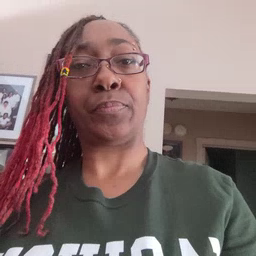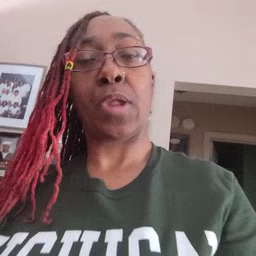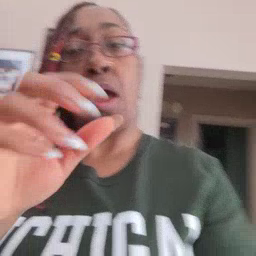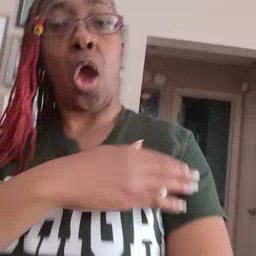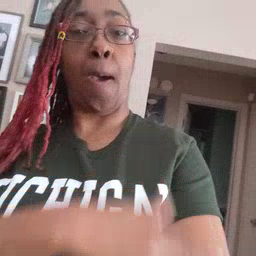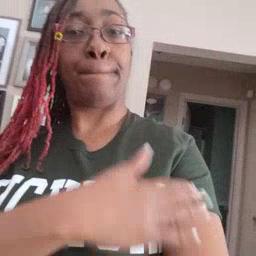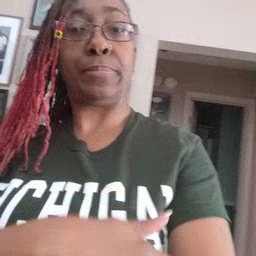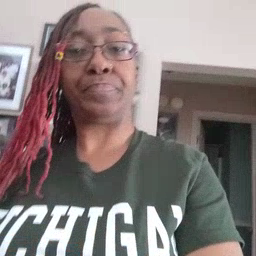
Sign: arm